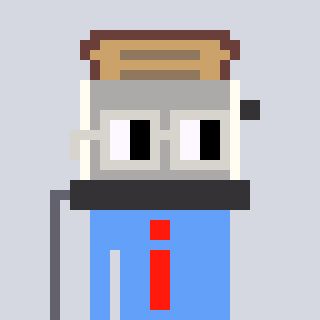
a pixel art character with square light gray glasses, a toaster-shaped head and a blue-colored body on a cool background